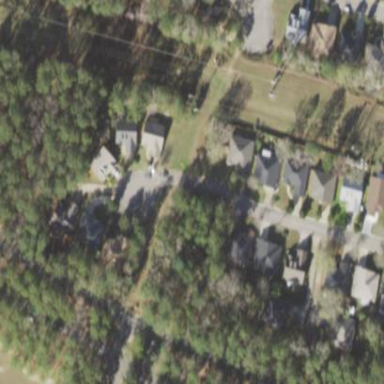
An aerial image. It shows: Single-family residential area.